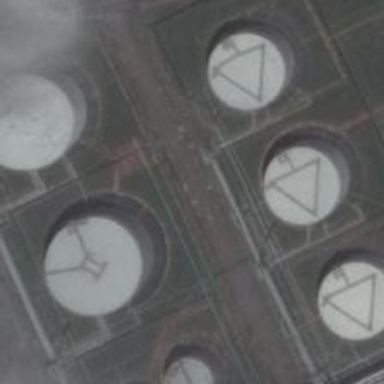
Every building with grass land makes up this huge place .